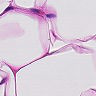
Metastatic tissue present: no